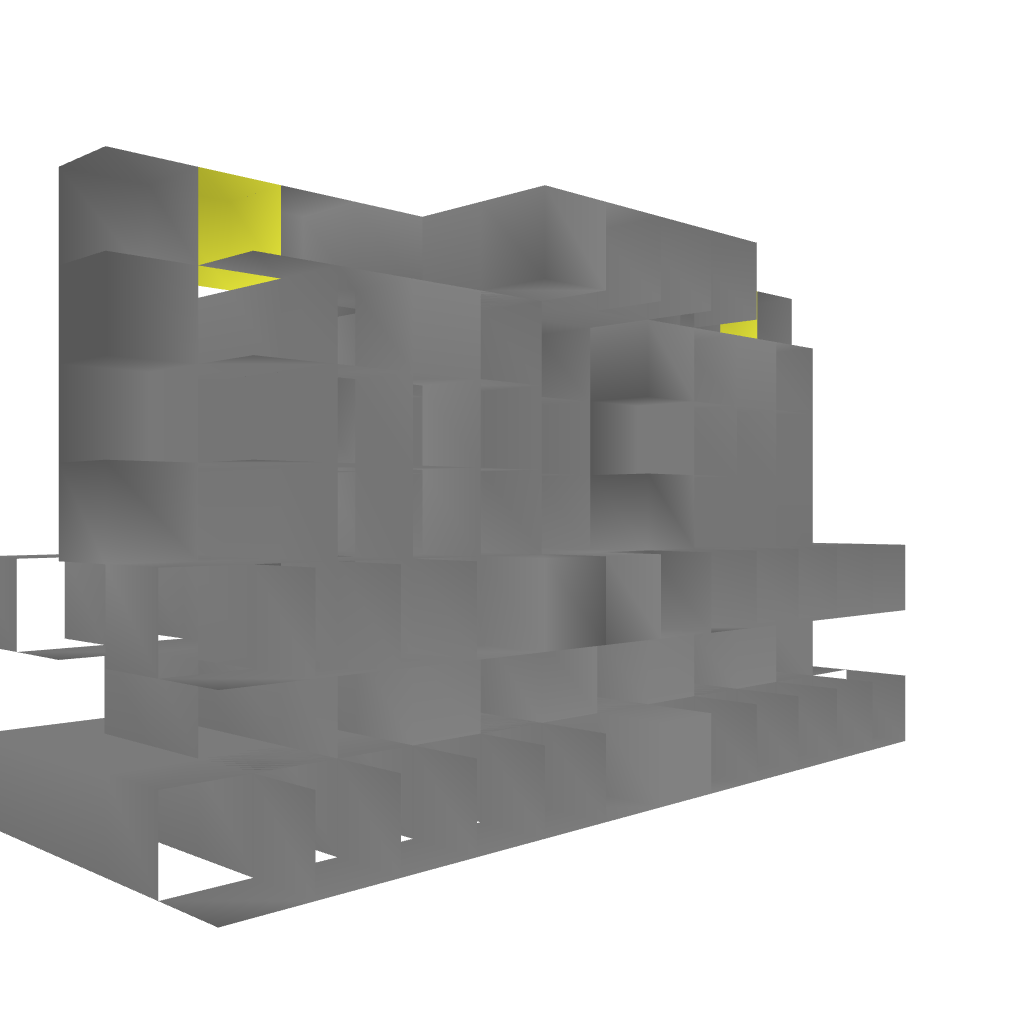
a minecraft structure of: Automatic Piston Gate bad low quality